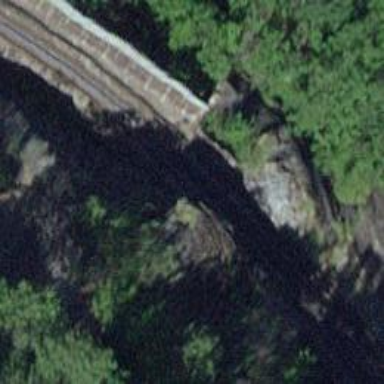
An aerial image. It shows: Single electrified narrow-gauge railway track.